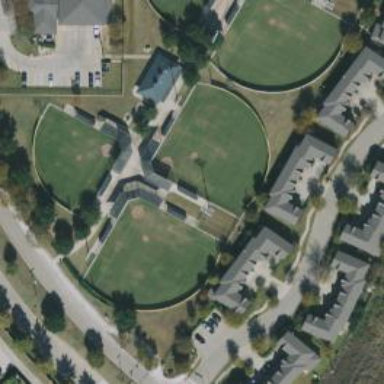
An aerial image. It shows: Baseball pitch for leisure land activities.